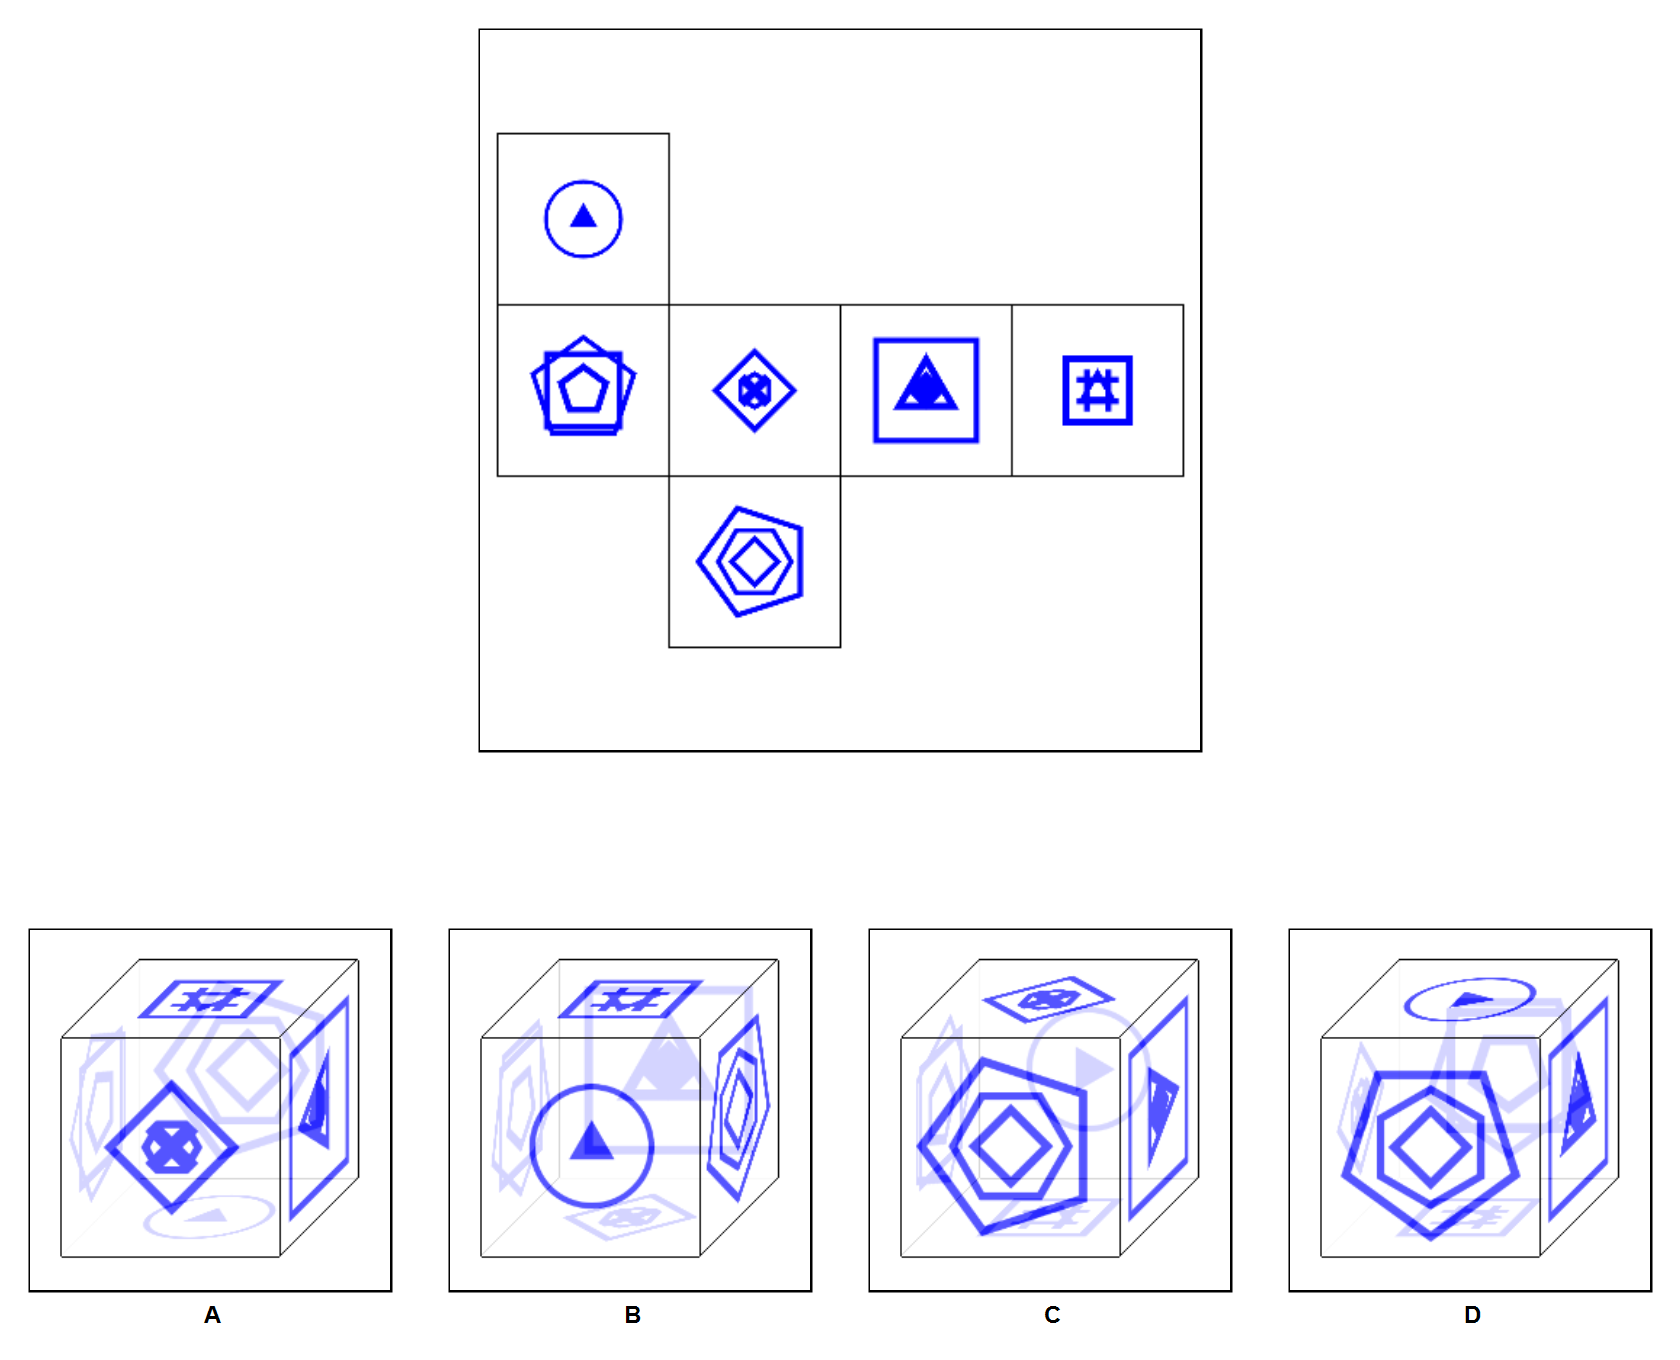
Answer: C